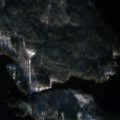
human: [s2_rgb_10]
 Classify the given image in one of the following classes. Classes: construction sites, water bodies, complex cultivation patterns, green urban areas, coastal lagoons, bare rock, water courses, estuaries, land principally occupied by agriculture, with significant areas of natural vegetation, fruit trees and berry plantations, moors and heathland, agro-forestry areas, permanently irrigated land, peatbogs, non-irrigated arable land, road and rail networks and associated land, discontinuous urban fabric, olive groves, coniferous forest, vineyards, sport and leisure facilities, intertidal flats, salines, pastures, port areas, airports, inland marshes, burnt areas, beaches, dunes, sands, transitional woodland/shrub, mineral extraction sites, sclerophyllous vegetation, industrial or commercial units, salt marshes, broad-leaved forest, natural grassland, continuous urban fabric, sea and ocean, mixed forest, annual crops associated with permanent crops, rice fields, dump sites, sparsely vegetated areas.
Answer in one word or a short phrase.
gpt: coniferous forest, mixed forest, water bodies